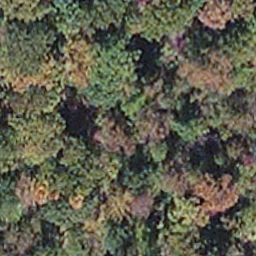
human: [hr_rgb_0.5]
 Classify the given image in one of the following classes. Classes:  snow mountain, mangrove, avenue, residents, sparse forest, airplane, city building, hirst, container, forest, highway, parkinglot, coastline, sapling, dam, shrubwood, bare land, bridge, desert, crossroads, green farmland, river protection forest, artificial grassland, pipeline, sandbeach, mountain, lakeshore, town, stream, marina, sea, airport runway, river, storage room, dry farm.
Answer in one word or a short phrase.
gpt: mangrove